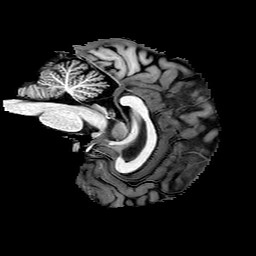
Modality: T1w
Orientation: sagittal
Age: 26
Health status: healthy
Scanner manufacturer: philips
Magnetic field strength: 3 T
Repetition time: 0.007926 s
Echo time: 0.003657 s